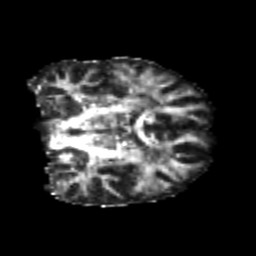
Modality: FA
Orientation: coronal
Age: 22
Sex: male
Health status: healthy
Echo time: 0.074 s